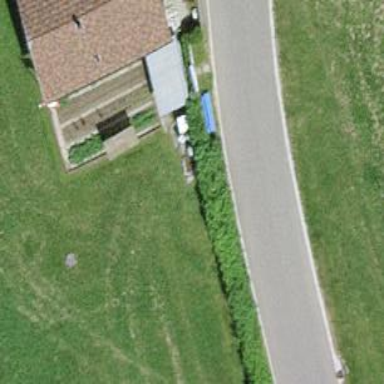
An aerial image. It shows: Hedge acting as barrier.